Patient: sex M, age 60
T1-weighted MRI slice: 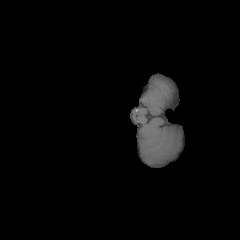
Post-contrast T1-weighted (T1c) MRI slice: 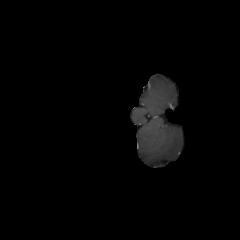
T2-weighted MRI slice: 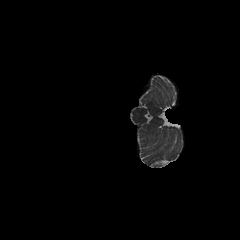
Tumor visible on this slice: no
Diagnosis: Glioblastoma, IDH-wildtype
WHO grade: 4